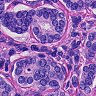
Metastatic tissue present: yes